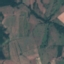
Label: Pasture